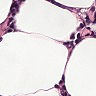
Metastatic tissue present: no